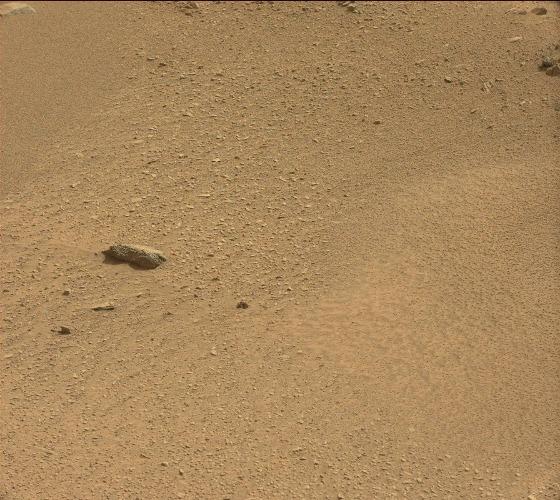
Terrain classes present: Bedrock, Gravel / Sand / Soil, Rock, Shadow